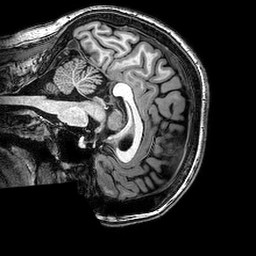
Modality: T1w
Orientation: sagittal
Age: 22
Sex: female
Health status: healthy
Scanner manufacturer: philips
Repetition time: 0.008226 s
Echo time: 0.0038 s